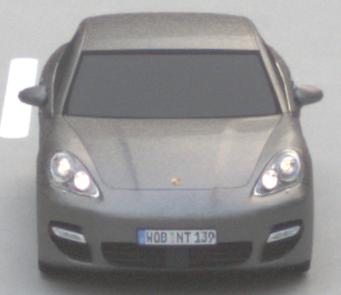
Make: Porsche
Model: Panamera
Detailed model: Panamera (970)
Model produced from: 2010/05
Model produced until: 2013/04
Doors: 5
Color: gray
Road condition: dry road
Daytime: morning or afternoon
Contrast: low contrast